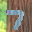
Label: 7